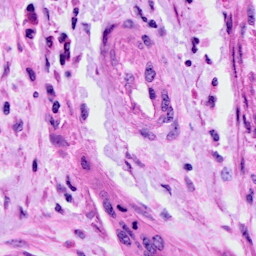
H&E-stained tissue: Cervix